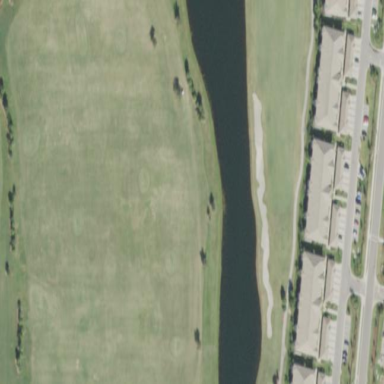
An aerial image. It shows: Grassy area designated as driving range for golf.